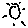
Label: sun